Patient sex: M
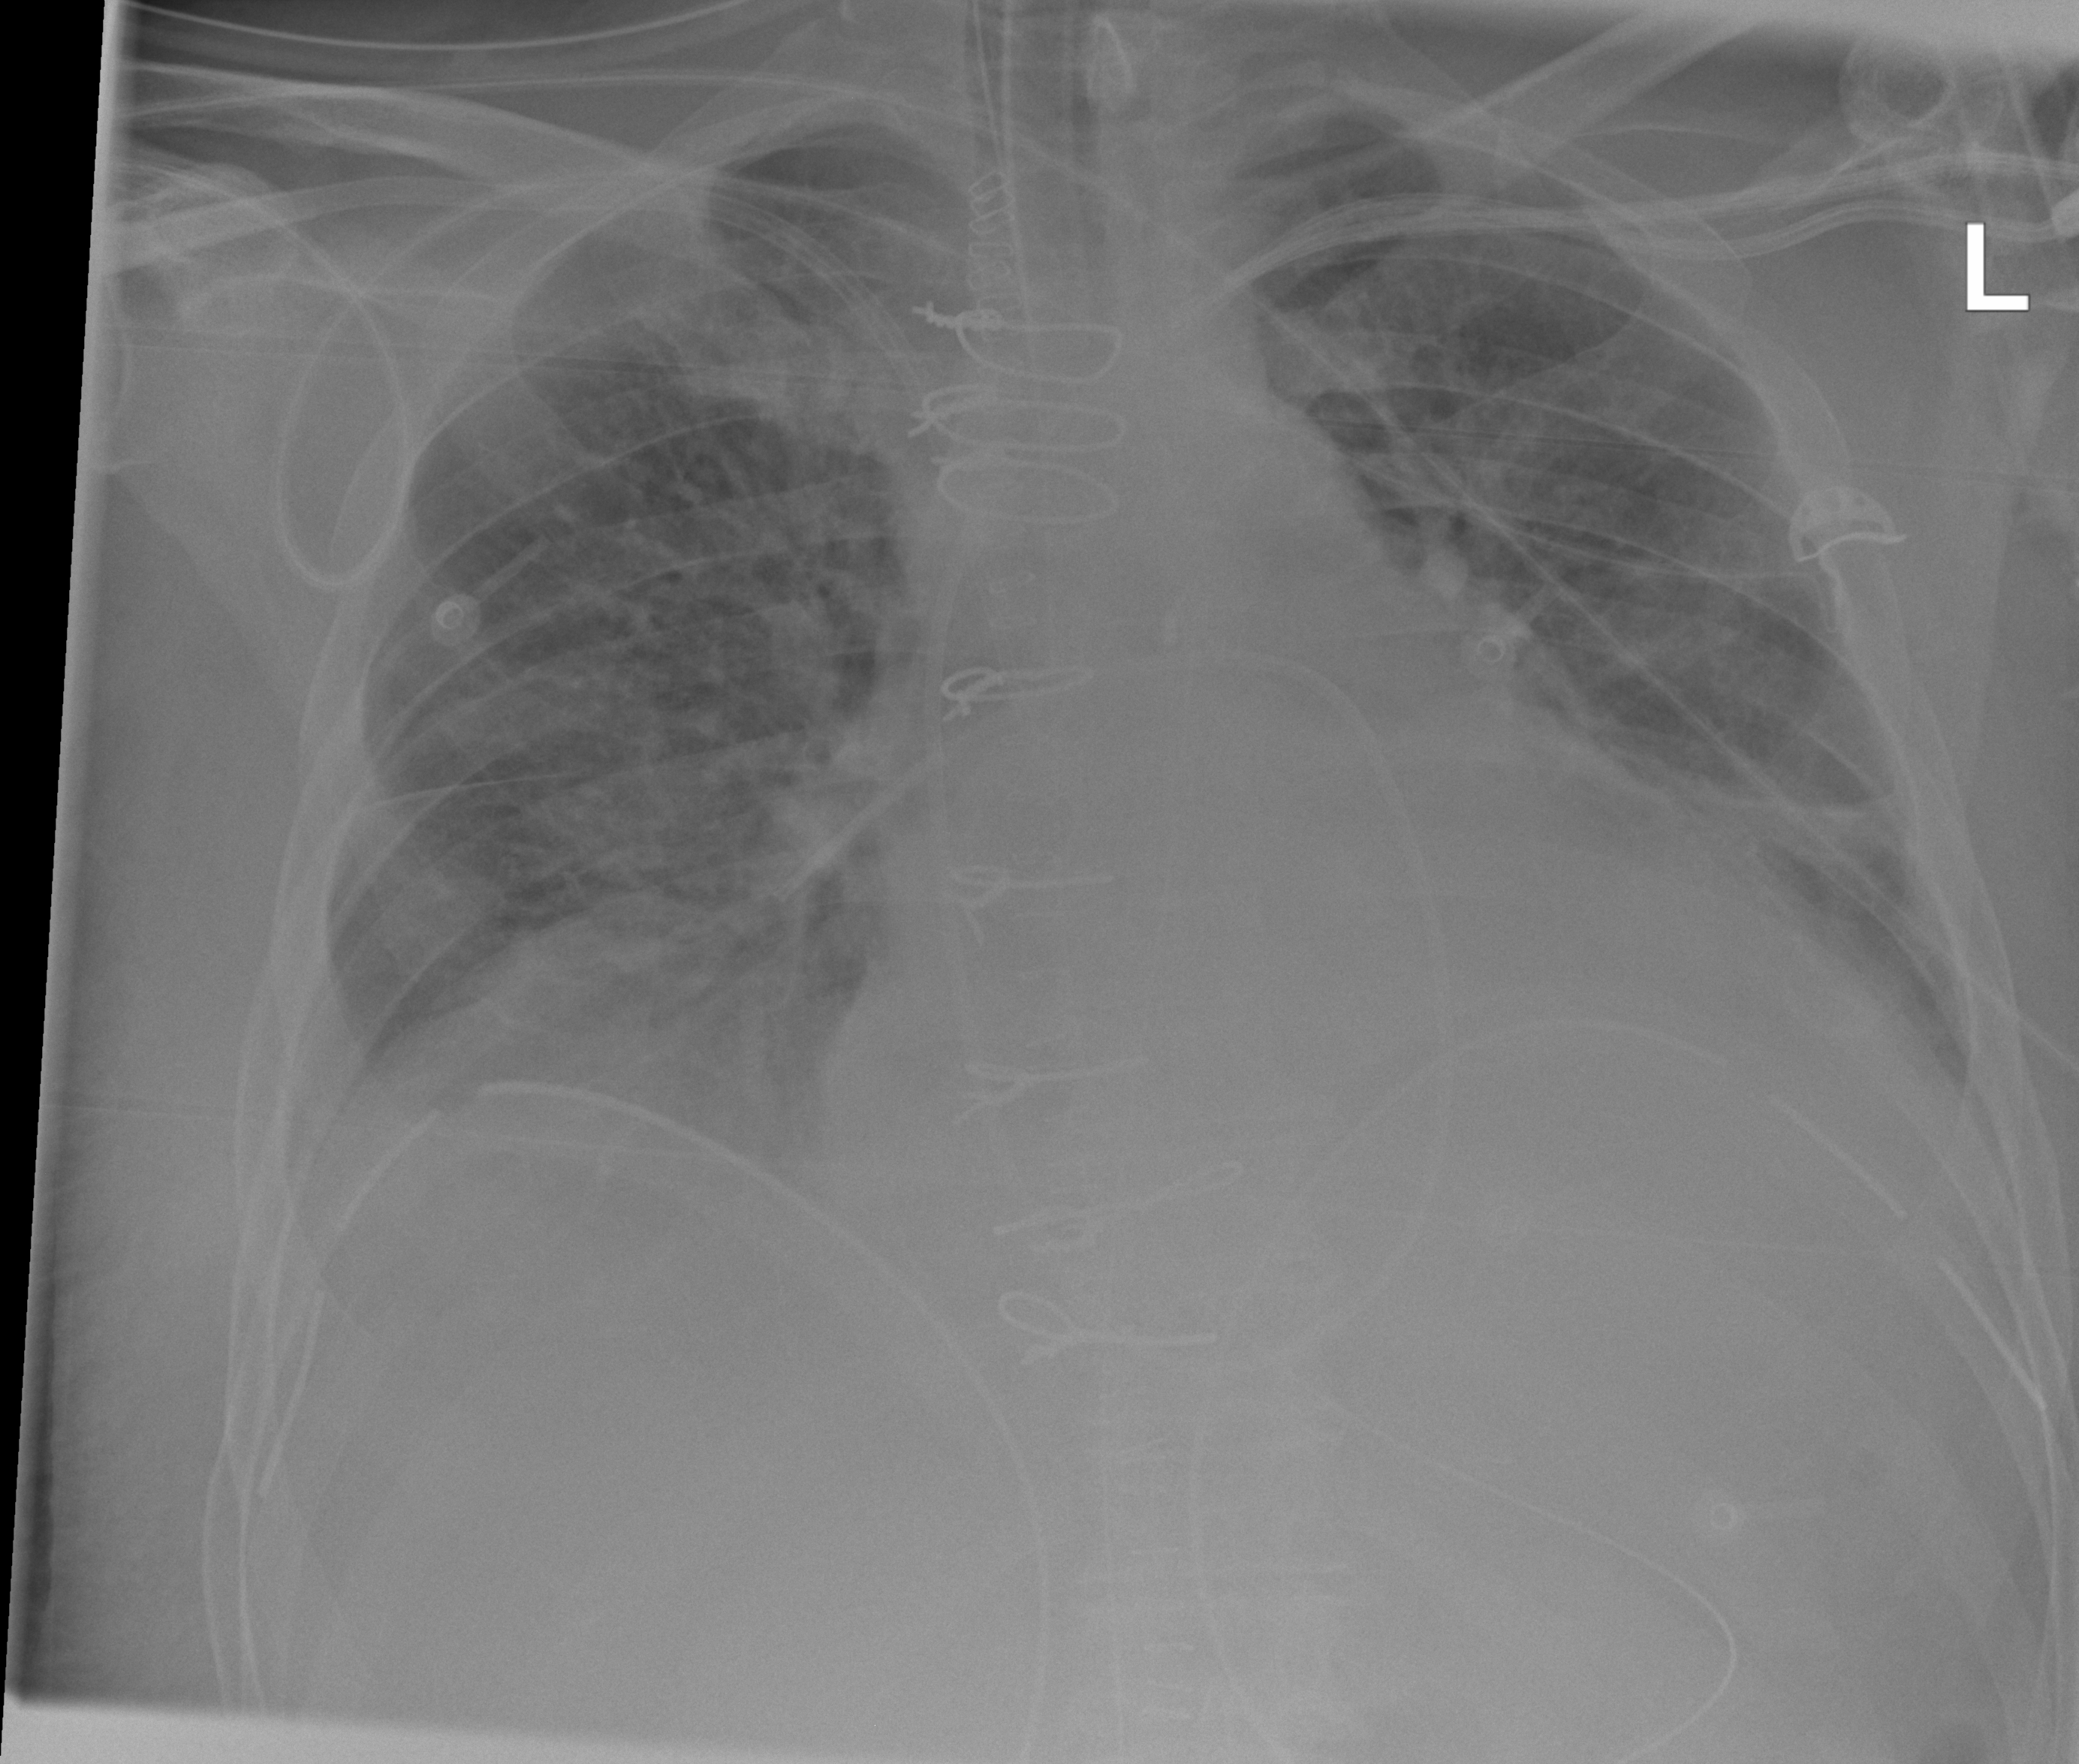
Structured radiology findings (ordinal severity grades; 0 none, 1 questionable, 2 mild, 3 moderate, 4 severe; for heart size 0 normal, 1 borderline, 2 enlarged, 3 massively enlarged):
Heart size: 2
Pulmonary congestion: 3
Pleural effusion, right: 2
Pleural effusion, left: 1
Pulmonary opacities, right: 2
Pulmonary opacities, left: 2
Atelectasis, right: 2
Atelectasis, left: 2